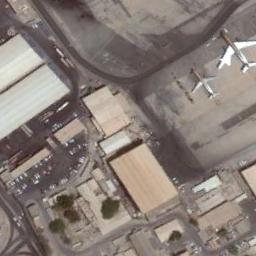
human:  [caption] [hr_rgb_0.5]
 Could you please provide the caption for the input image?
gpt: There are two white planes here, And many light orange roof buildings .

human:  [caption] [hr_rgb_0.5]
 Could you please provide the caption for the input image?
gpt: A big airplane and a small airplane are parked on the open place beside buildings .

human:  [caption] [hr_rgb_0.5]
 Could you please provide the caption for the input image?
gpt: A small plane and a big plane parked on the open area and some buildings on their left .

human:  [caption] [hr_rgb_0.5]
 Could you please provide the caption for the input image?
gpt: Several planes of different sizes are parked in a clearing, With many buildings next to the plane .

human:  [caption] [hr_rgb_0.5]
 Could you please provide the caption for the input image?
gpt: Two planes are in the parking lot next to the building .